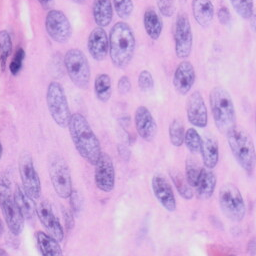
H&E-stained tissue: Skin